Interaction volume radius: 10 \u00c5
Interaction volume height: 10 \u00c5
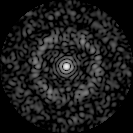
Disorder parameter: 0.849